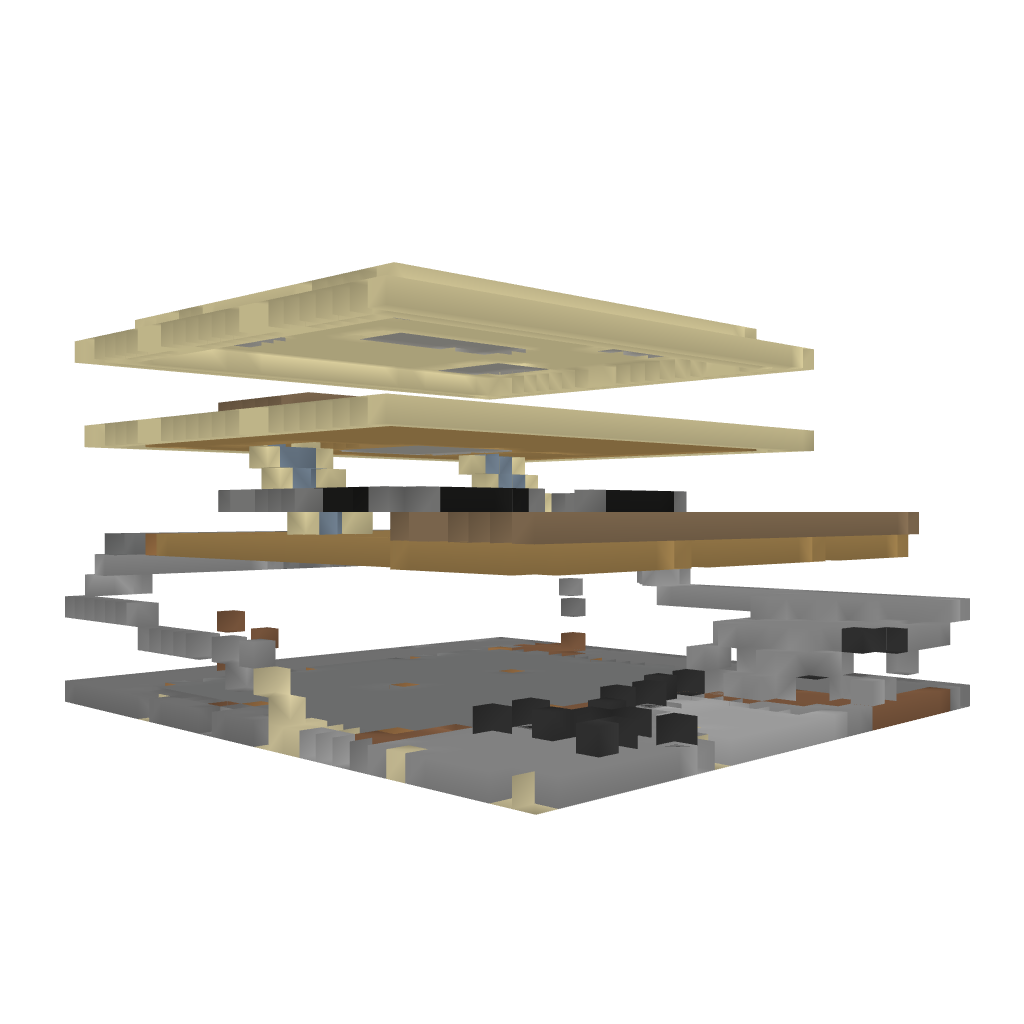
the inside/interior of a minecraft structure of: Modern House